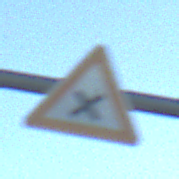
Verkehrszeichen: KreuzungOderEinmuendung
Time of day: MorningAfternoon
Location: Outdoor (Nature)
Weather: Clear
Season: NotSpecified
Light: Natural